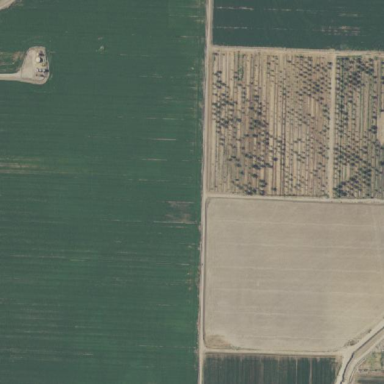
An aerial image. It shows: Farmland with field cropland.